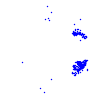
Particle: electron